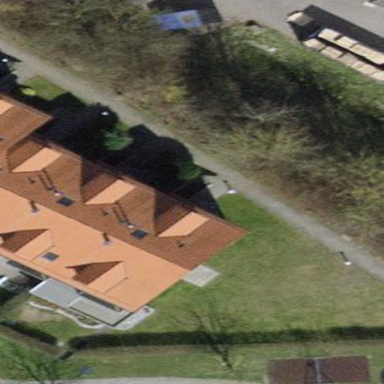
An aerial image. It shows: Terrace building with tile roof.